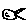
Label: fish